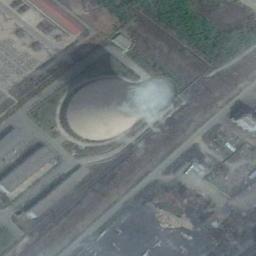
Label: thermal_power_station